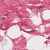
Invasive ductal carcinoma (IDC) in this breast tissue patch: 0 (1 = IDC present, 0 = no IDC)